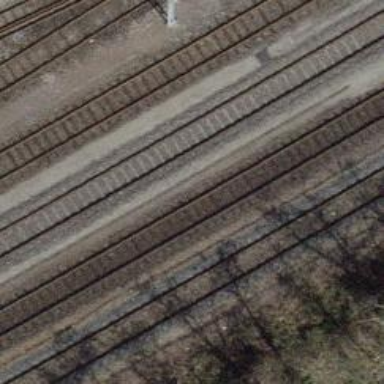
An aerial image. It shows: Single railway siding track.